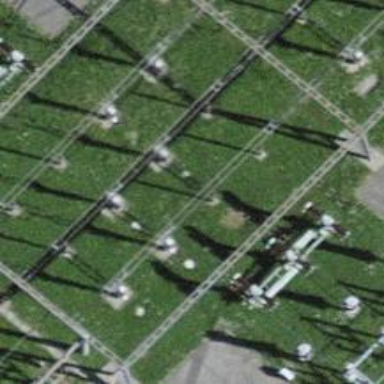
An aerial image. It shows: Power line with three cables.